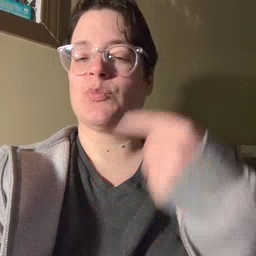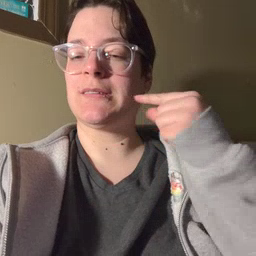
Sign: green